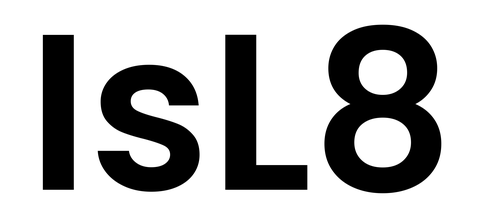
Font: Poppins-SemiBold